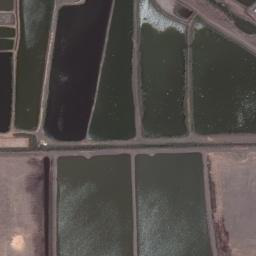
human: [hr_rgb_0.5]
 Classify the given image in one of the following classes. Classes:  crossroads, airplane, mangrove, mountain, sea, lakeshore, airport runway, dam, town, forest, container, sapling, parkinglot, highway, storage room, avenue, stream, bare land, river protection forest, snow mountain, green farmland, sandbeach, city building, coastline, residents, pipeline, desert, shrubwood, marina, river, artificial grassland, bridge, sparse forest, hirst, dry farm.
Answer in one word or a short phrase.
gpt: green farmland